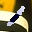
Label: 1